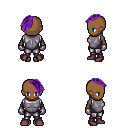
a pixel art fantasy rpg character, female body template, human, dark skin, steel chest armor, metal pants, purple long mohawk hairstyle, metal gloves, maroon shoes, four views (front, back, left, right), 2x2 character sprite sheet, small pixel art, hard edges, no anti-aliasing